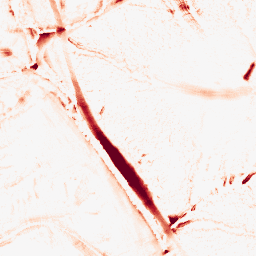
Category: morphological
Decomposition family: morphological_diamond
Decomposition parameters: operation: opening
radius: 15
Upsampling method: quartic
Upsampling parameters: scale: 4
Upsampling scale: 4